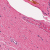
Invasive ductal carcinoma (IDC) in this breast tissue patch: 0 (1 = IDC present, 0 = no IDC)